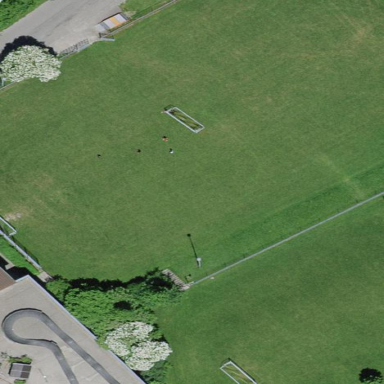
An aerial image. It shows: Soccer pitch for outdoor sports and leisure activities.